Field crop: maize
Growth stage: 2
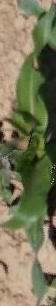
Species: maize